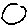
Label: circle